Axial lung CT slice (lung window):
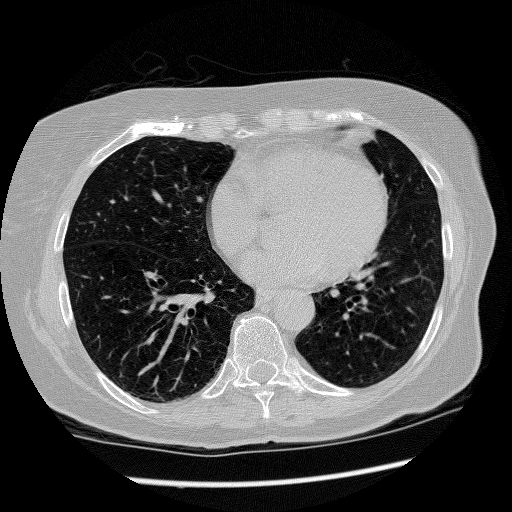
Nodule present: no